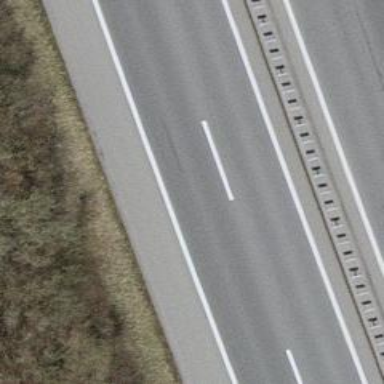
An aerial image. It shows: Motorway.